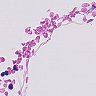
Metastatic tissue present: no